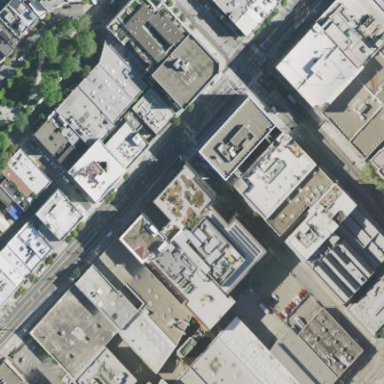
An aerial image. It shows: Commercial building.